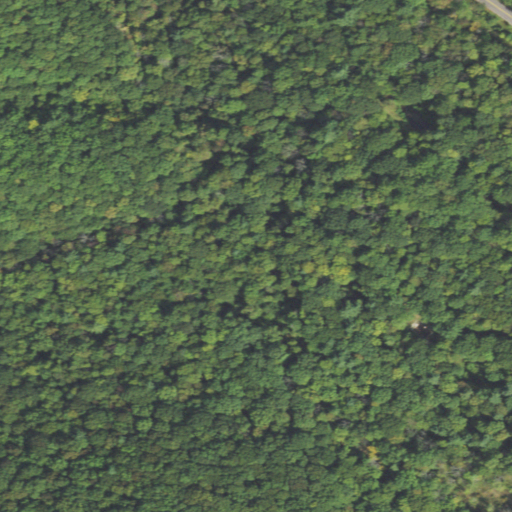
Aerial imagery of valley in Pennsylvania named Mulligan Hollow containing deciduous forest, evergreen forest, open development, mixed forest, and low intensity development